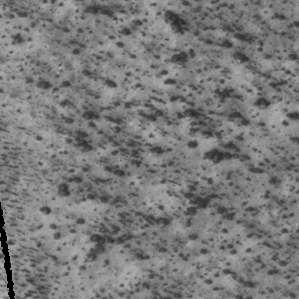
Label: frost